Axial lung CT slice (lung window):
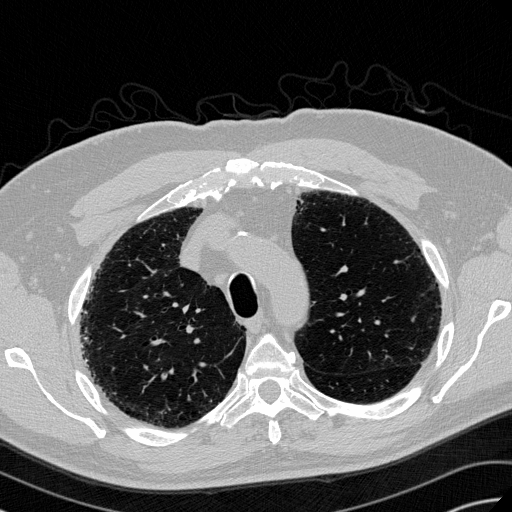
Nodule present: no